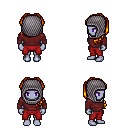
a pixel art fantasy rpg character, female body template, dark elf, purple skin, maroon long-sleeve shirt, red pants, dark blonde princess hairstyle, chain hood, four views (front, back, left, right), 2x2 character sprite sheet, small pixel art, hard edges, no anti-aliasing